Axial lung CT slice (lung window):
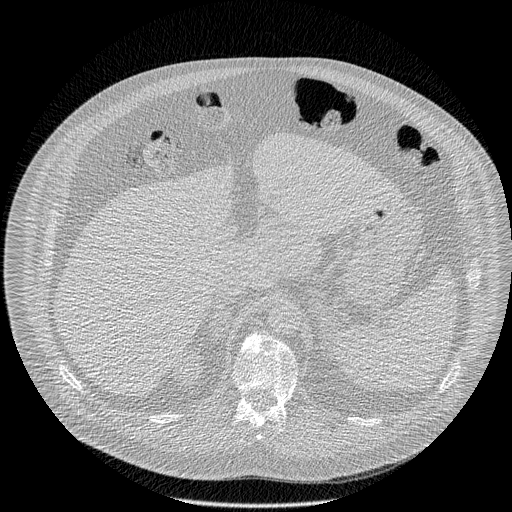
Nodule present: no